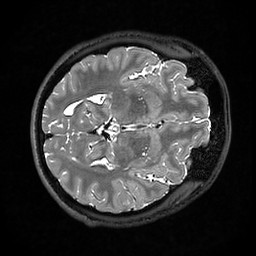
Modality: T2w
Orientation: axial
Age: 20
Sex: male
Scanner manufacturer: ge
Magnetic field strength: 3 T
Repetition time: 3.202 s
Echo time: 0.06582 s